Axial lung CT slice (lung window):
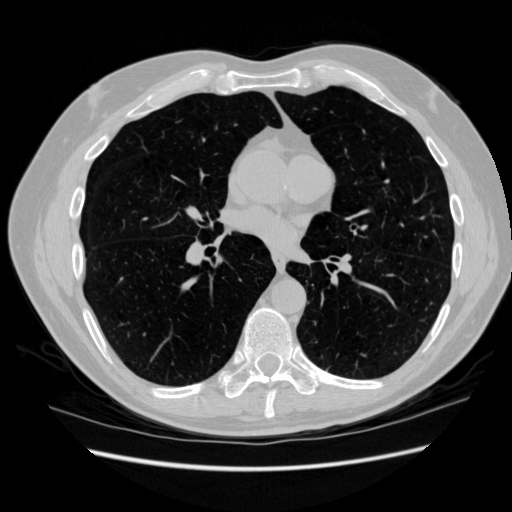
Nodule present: no